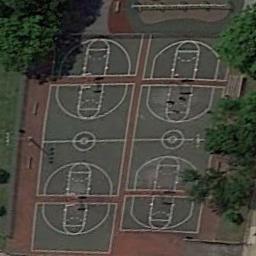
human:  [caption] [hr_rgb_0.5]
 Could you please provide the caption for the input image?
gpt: Two basketball courts are closely aligned on the playground, With some trees nearby .

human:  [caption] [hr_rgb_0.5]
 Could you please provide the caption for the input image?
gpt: Some basketball courts surrounded by some trees .

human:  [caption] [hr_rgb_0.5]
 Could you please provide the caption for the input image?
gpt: There are three big basketball courts and one small one .

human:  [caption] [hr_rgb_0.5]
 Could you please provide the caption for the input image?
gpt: There are four basketball courts next to some trees .

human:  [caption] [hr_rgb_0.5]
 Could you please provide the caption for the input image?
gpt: Lots of trees are beside the basketball courts .